Field crop: tomato
Growth stage: 1
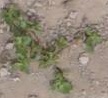
Species: portulaca